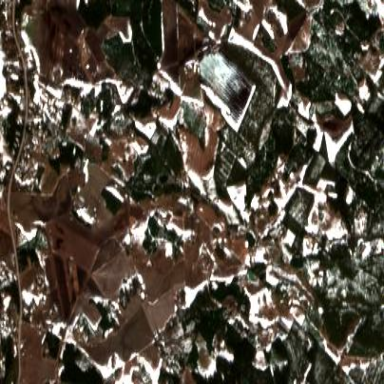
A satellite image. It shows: View of farmland.